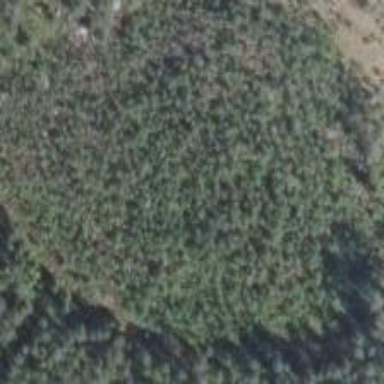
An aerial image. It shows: Woodland with needle-leaved trees.